Question: Is there any way to just style some items in an html list?
For example

Is there a way to put a border around just the last 2 items in the list?
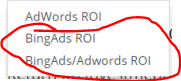
Answer: Tried this:
'''
:last-child,
:nth-last-child(2) {
ruleset
}
'''